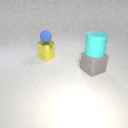
large cyan rubber cylinder to the right of small blue rubber sphere